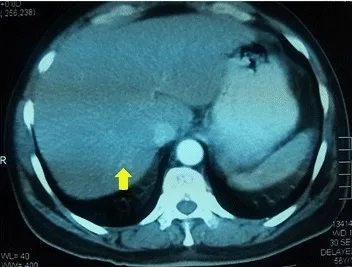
Contrast CT abdomen showing hepatoma in segment VI.
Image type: radiology (ct)